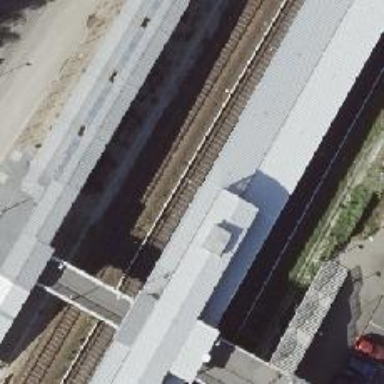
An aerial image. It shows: Close-up of railway platform edge.